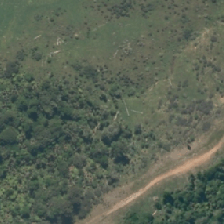
Land cover: manuka_kanuka